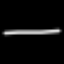
Label: line